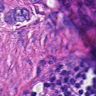
Metastatic tissue present: yes